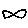
Label: fish